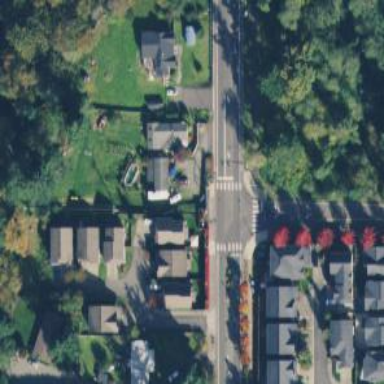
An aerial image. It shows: Residential road with asphalt surface. There is sidewalk on the left side.